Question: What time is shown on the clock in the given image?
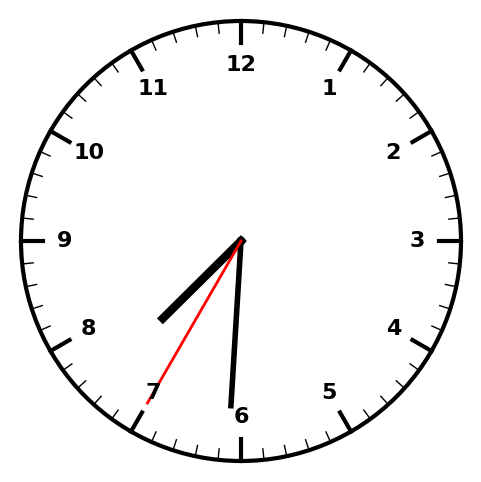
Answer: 07:30:35